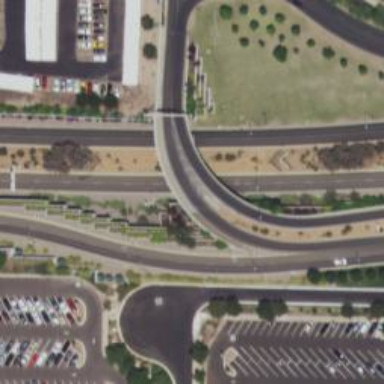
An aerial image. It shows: Primary link highway that goes over bridge.